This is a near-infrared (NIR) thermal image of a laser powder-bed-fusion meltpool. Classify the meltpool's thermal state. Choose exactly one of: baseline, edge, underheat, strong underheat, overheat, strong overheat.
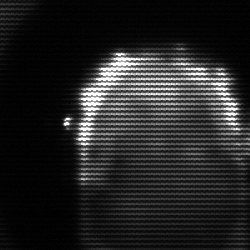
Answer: baseline